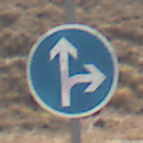
Verkehrszeichen: VorgeschriebeneFahrtrichtungGeradeausOderRechts
Umgebung: Outdoor, RoadRail
Tageszeit: Midday
Wetter: Clear
Licht: Natural
Jahreszeit: Summer
Kontrast: HighContrast